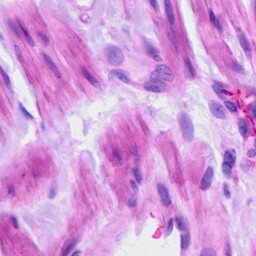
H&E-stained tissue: Ovarian